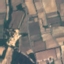
Label: PermanentCrop